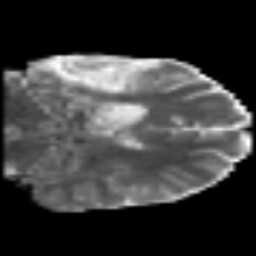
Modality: MD
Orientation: coronal
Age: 43
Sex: male
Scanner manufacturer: siemens
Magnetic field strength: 3 T
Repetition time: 6.1 s
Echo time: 0.101 s